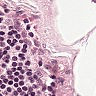
Metastatic tissue present: no